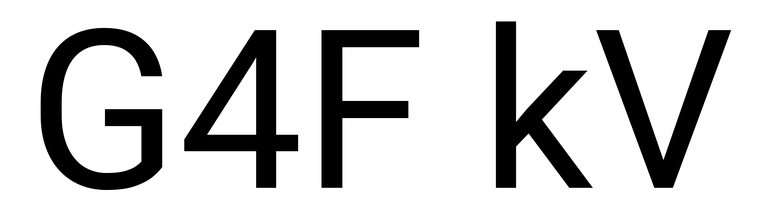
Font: Roboto_Regular